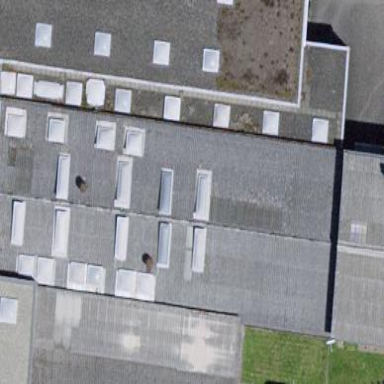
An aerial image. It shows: Industrial building.